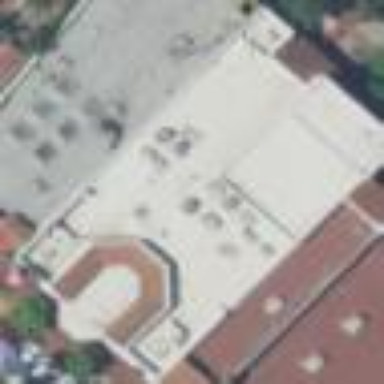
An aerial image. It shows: Cinema building.